Question: I have the following code:
'''
if(!empty($email) && !empty($password))
{
if (Auth::attempt(array('email' => $email, 'password' => $password, 'activated' => 1)))
{
return Redirect::route('home');
}else{
return Redirect::route('signin')->with('message', 'Login Failed. Please try again.');
}
}else{
return Redirect::route('error');
}
'''
The above is the login function of my application. The login view loads and user enters date and above is executed. Auth::attempt is passed a third parameter above to check if activated field in table is 1. It throws a weird error and this is it:

Please help me understand what is going wrong.
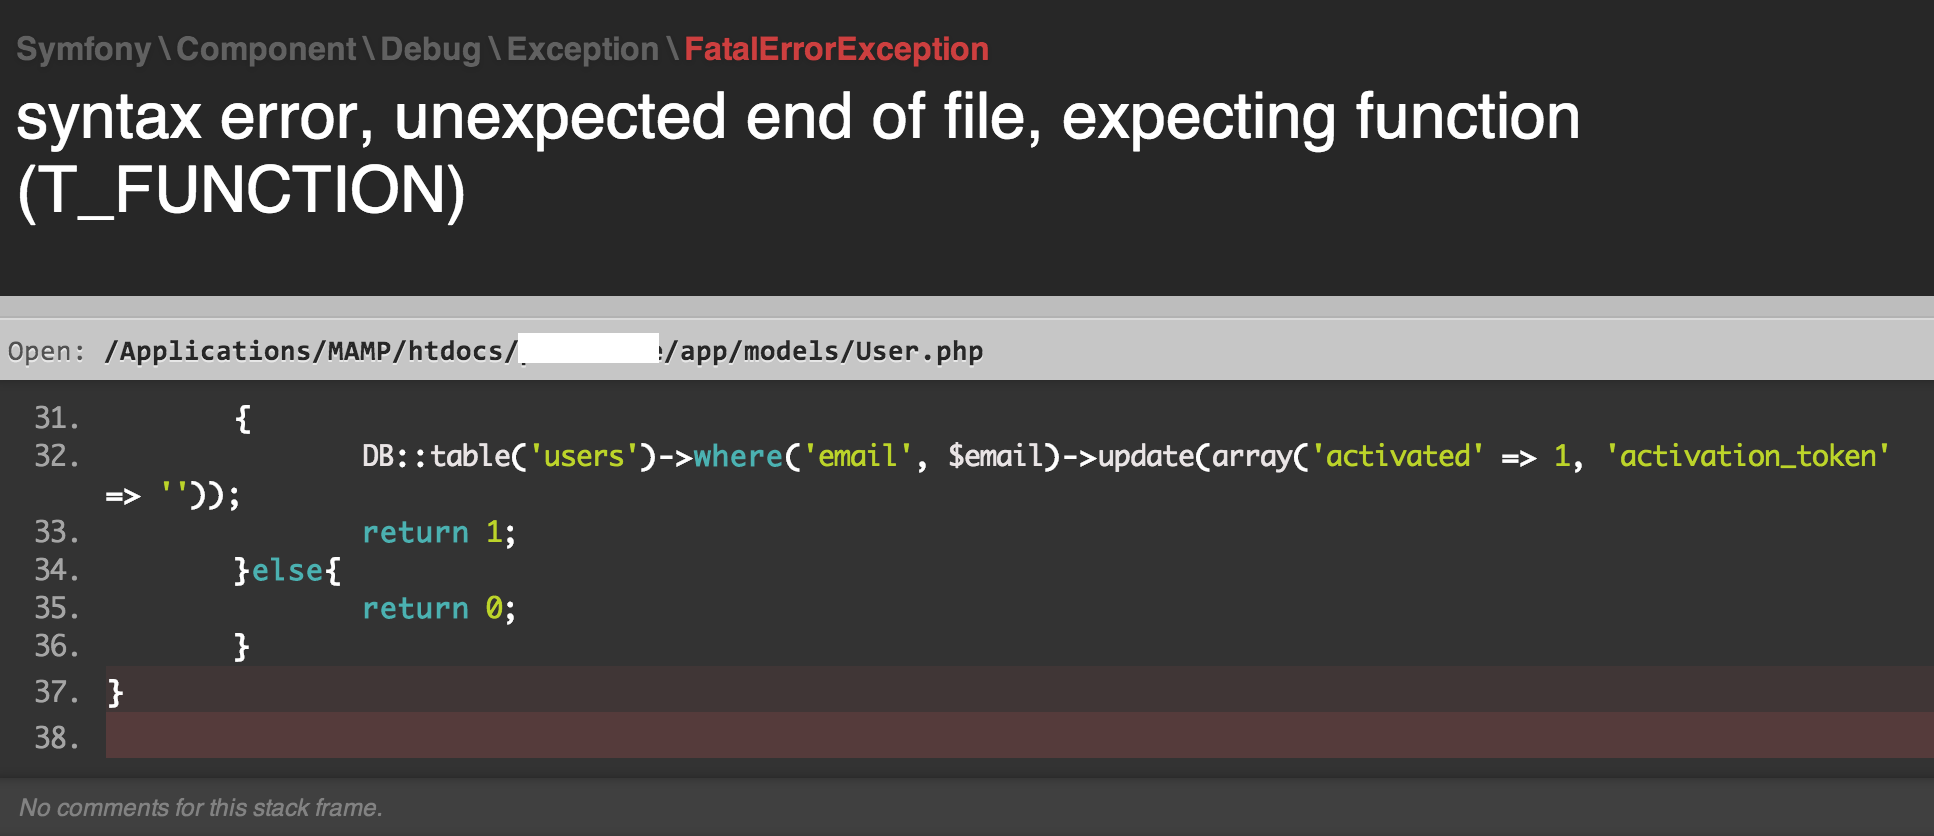
Answer: Your 'app/model/User.php' file is missing a closing bracket '}'. That is what the debug tool is telling you.